Aerial crown-view tile of a tropical tree (Barro Colorado Island, Panama), acquired 20240918:
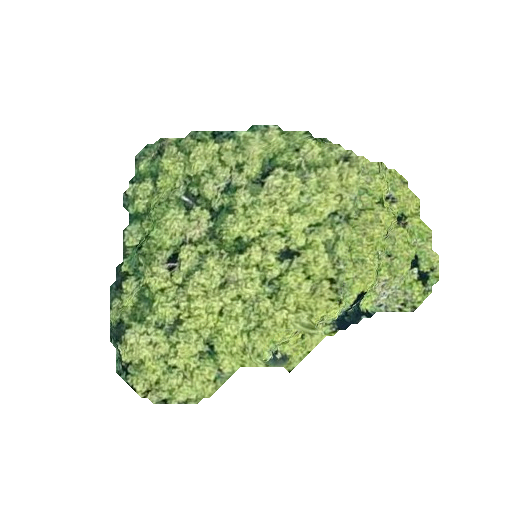
Species: Guatteria lucens
GBIF accepted scientific name: Guatteria lucens
Crown area: 102.112 m²